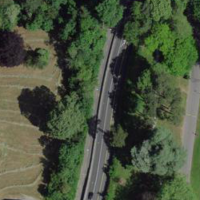
EUNIS habitat code: 53
Species observed at this site:
Lapsana communis